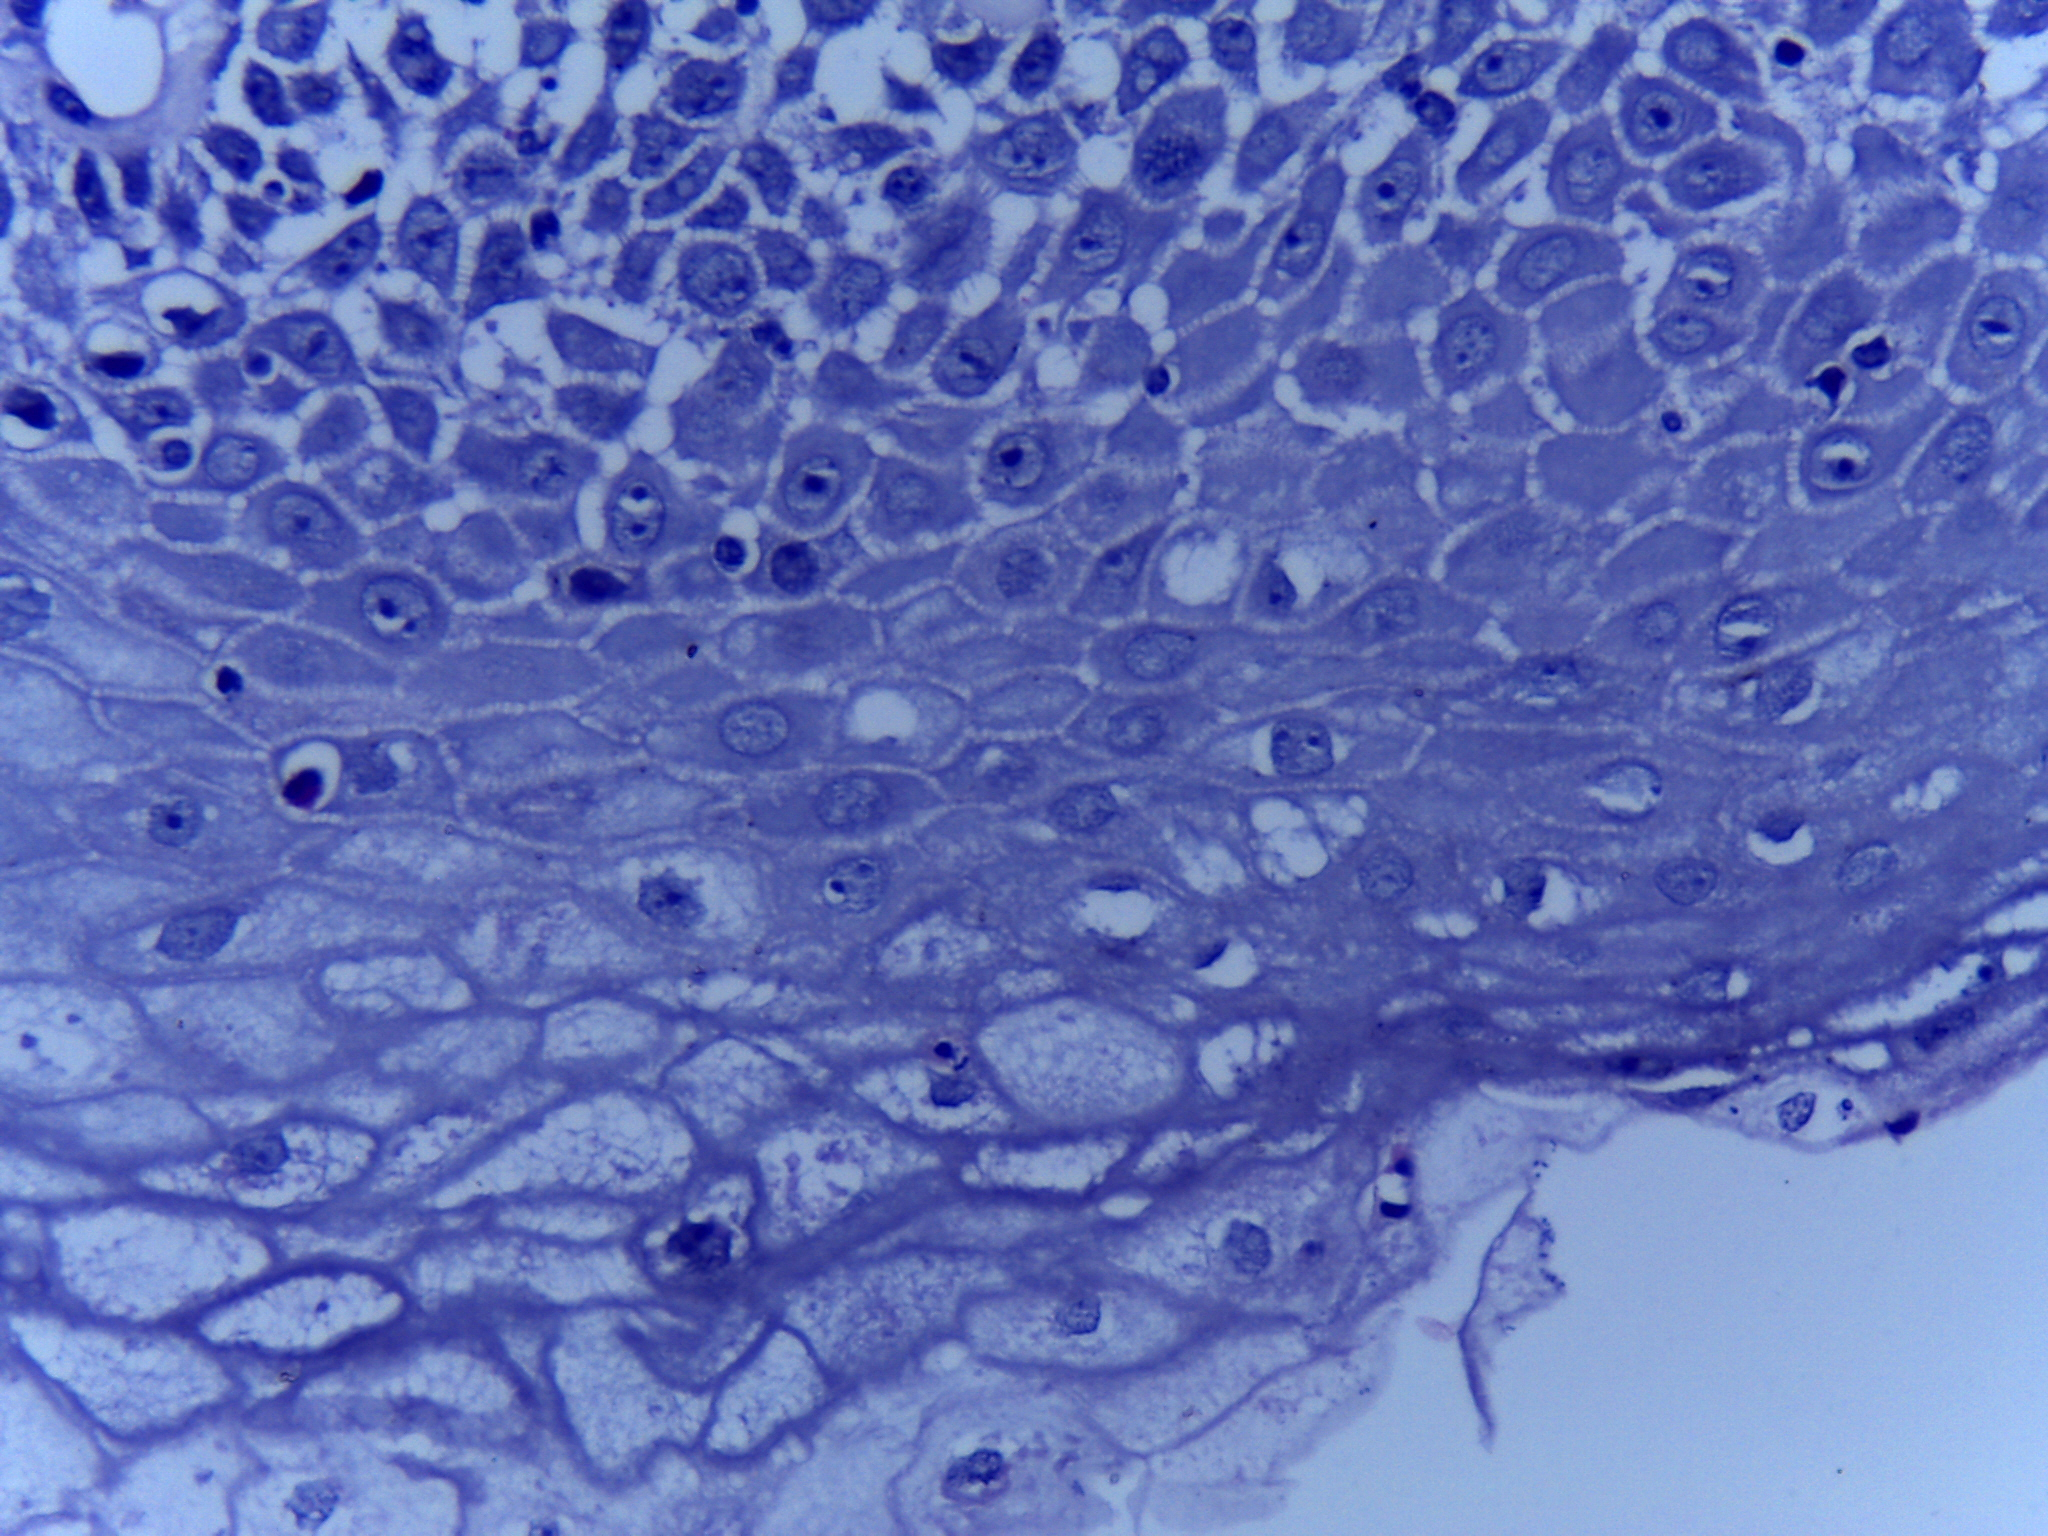
Diagnosis: Normal